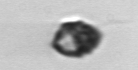
Label: Kryptoperidinium_triquetrum